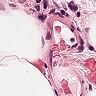
Metastatic tissue present: no